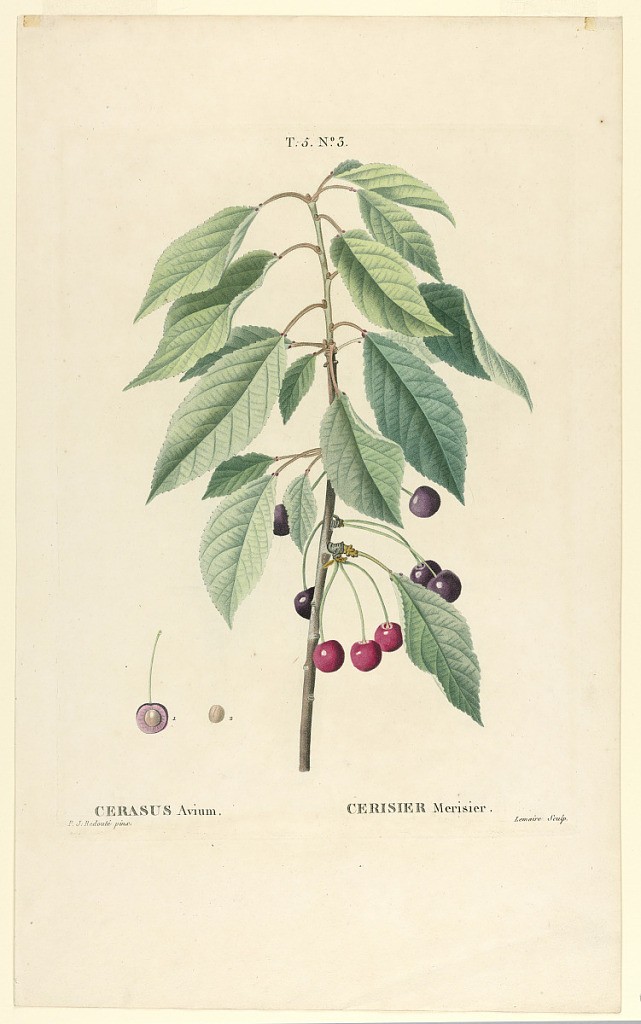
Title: Cerasus Avium
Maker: Lemaire, Paris, France, 1846-1955
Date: ca. 1820
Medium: Engraving, brush and watercolor on paper
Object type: Print
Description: A vertical twig with leaves, three red cherries and five purple (ripe) ones. Lower left, a cross-section and pit. Title in Latin and French below, and the artists' names.